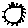
Label: sun